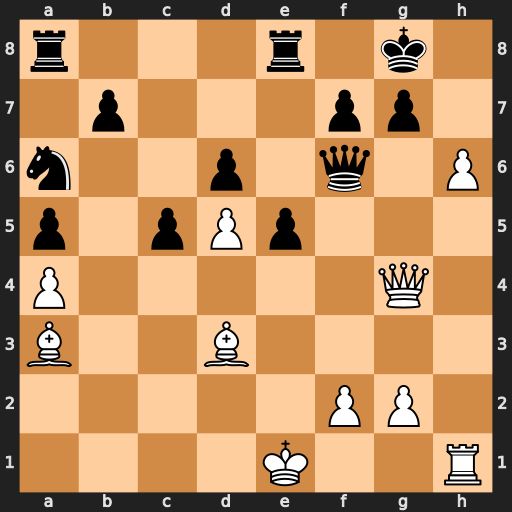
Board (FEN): r3r1k1/1p3pp1/n2p1q1P/p1pPp3/P5Q1/B2B4/5PP1/4K2R
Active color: w
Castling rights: K
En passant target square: -
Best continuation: Bh7+ Kf8 Bc1 g6 Bg5 Qf5 Qxf5